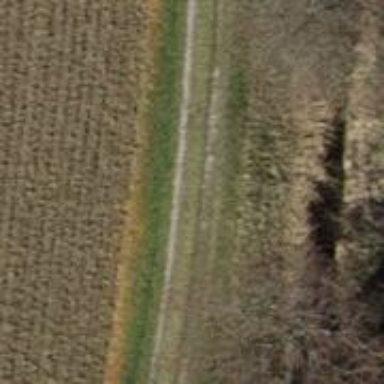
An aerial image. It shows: Compacted track road with grade3 tracktype.